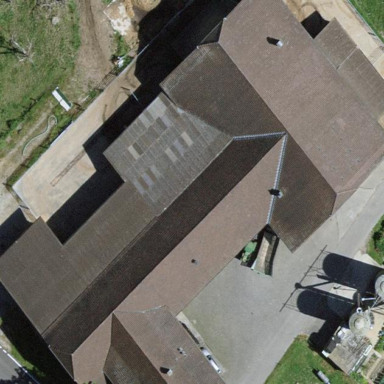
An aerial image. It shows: Barn.